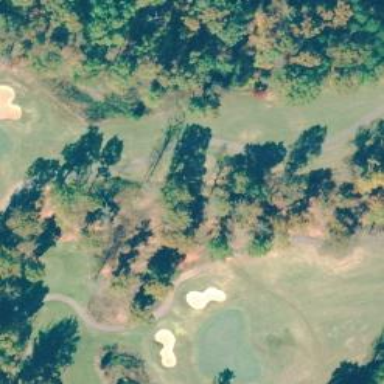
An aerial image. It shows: Path for both road and golf.